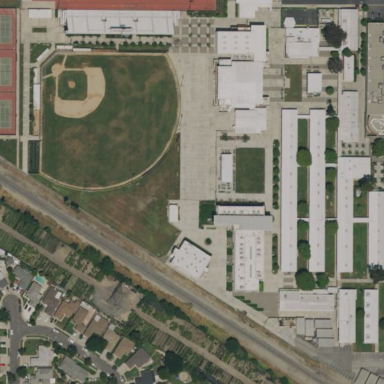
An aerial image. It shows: School.